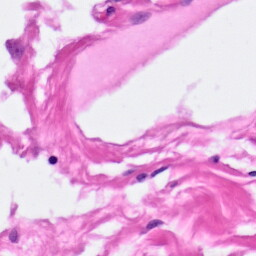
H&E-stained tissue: Pancreatic